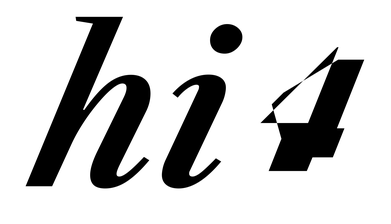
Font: LibreCaslonText-Italic_SemiBold_Italic